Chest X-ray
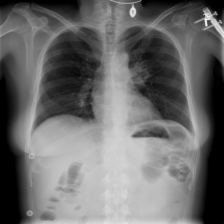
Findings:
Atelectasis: negative
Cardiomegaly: negative
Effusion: negative
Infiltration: positive
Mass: negative
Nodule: negative
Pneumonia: negative
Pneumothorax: negative
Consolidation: negative
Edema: negative
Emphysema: negative
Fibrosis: negative
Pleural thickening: negative
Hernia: negative